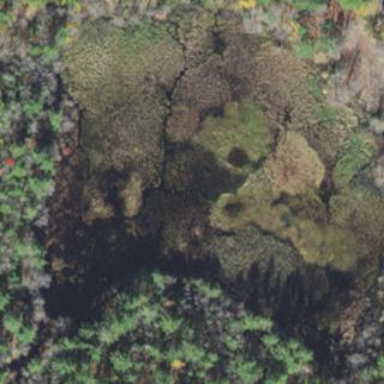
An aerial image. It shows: Wetland area.